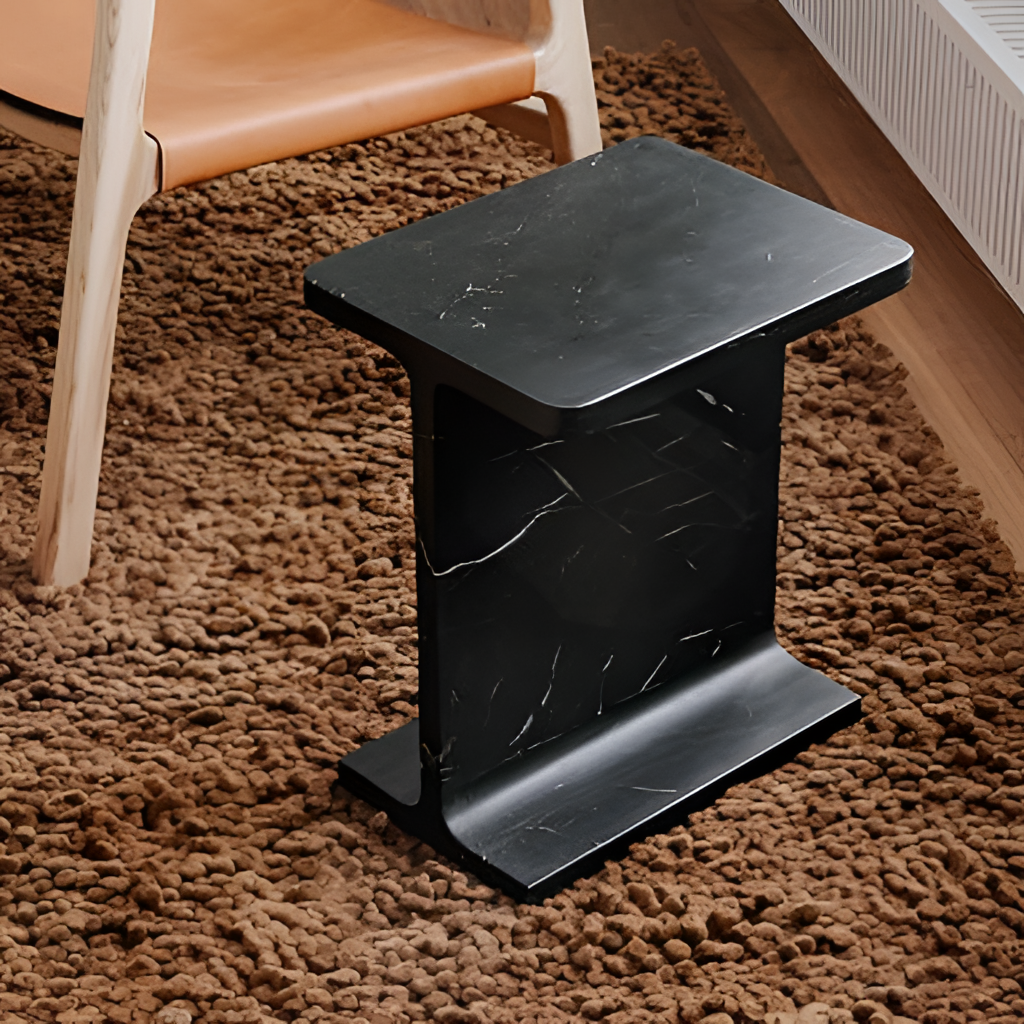
marble side table, living room, wood flooring, with plank pattern, white paint wallpaper, with solid pattern, modern